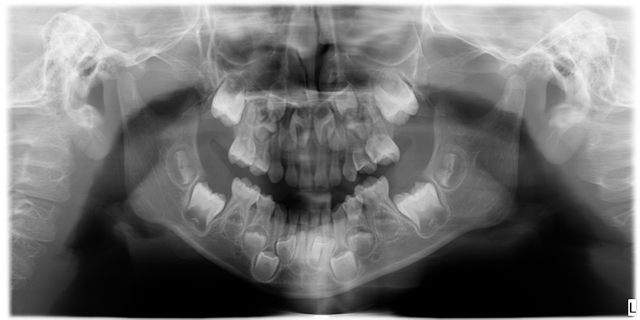
child